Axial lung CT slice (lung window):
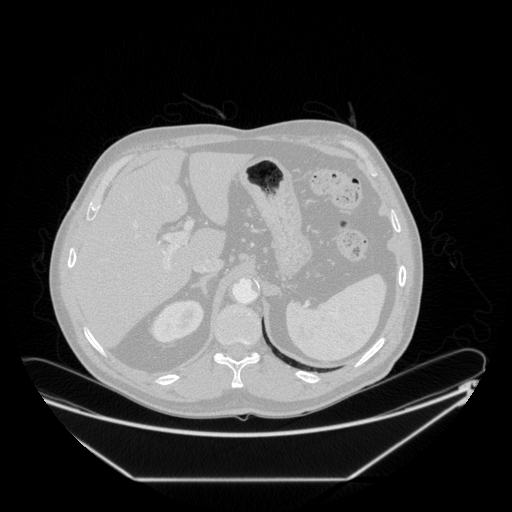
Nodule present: no